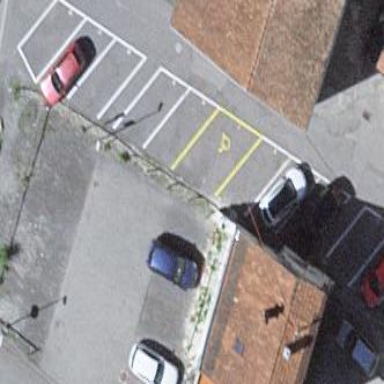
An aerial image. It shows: Parking area with surface.